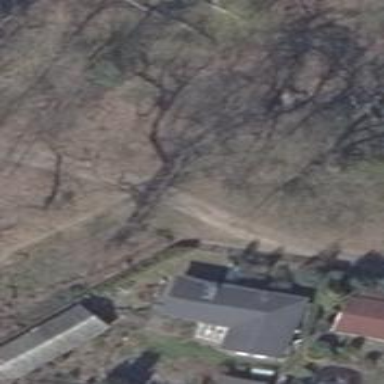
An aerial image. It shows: Track road with grade3 tracktype.